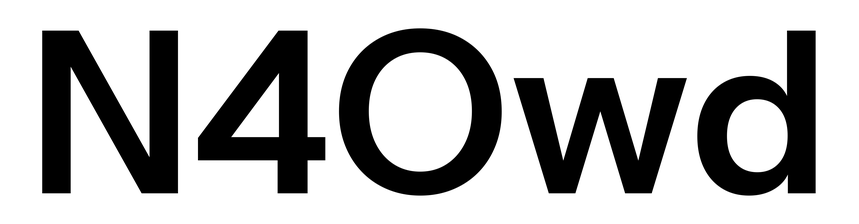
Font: InstrumentSans_SemiBold